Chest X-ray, AP view. Patient: 6 years old, sex M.
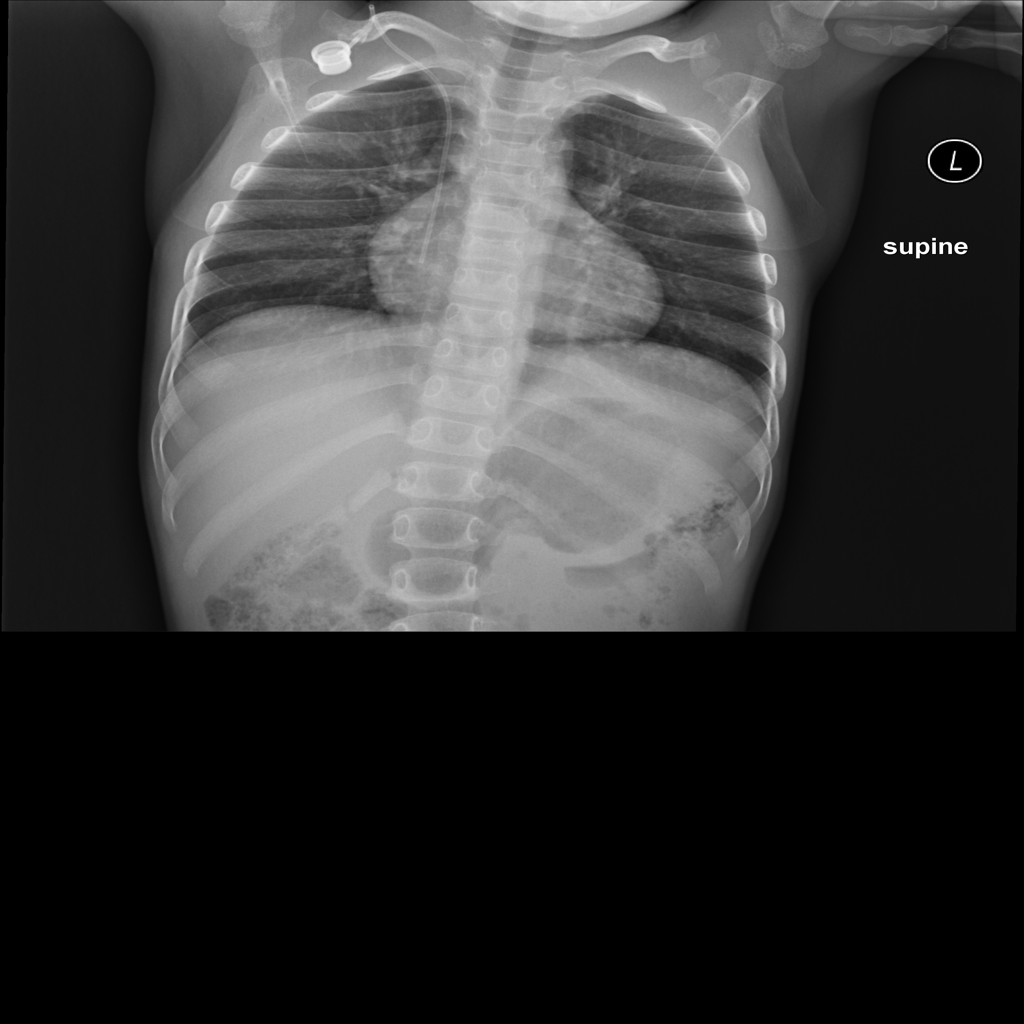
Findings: No Finding